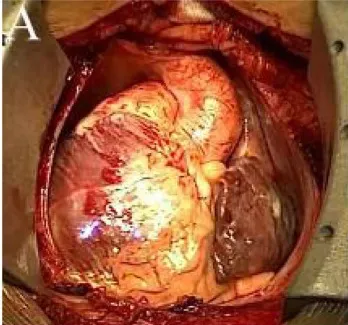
(A) Intraoperative view of the mirror-image dextrocardia.
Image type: medical_photograph (other_medical_photograph)